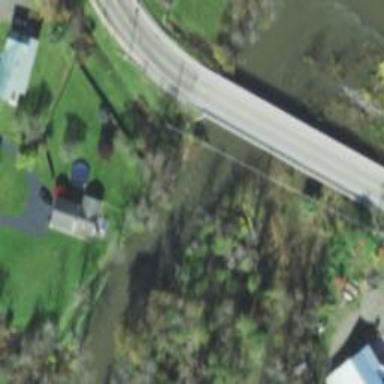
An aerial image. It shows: Abandoned bridge.